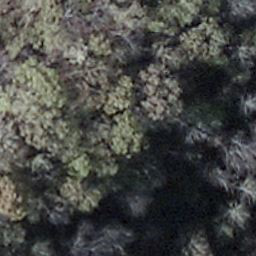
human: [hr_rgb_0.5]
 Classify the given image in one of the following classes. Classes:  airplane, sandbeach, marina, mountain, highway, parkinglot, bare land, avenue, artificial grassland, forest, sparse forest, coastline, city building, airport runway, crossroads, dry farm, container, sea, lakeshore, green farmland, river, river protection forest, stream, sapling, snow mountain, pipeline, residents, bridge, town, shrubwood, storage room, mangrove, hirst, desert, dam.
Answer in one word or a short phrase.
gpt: shrubwood